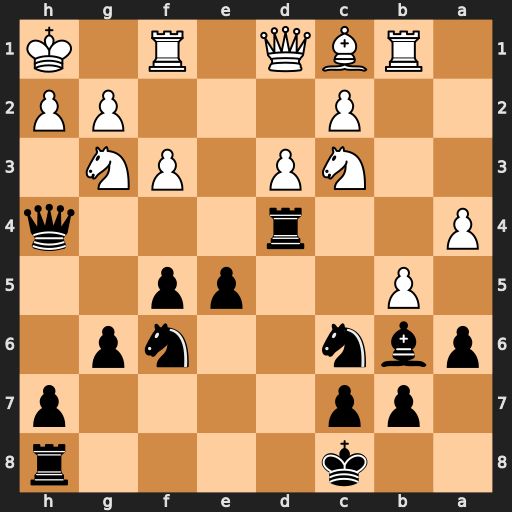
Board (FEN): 2k4r/1pp4p/pbn2np1/1P2pp2/P2r3q/2NP1PN1/2P3PP/1RBQ1R1K
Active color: b
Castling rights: -
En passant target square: -
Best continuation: Qxh2+ Kxh2 Rh4#